Question: Here is the problematic SQL query and the results that it yields:

What I need, however, is to have the data formatted in the following way:
'''
Emp No Sign In Sign out
022195 2013-01-29 09:18:00 2013-01-29 19:18:00
043770 2013-01-29 10:07:00 2013-01-29 17:07:00
'''
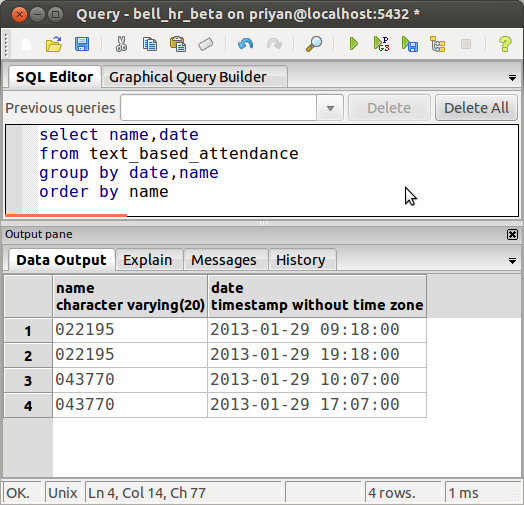
Answer: You can use the date() function to aggregate the day in MySQL. The trick is to use it in the group by clause.
'''
select name,
min(date) as Sign_In,
max(date) as Sign_Out,
from text_based_attendance
group by date(date), name
order by name
'''
This will give a result grouping the employees by their names and the dates that they worked on, showing only the sing in/out times.
Here is my SQLFiddle: <URL>
In Orace, you would do the same with the EXTRACT function:
'''
select name,
min(mdate) as Sign_In,
max(mdate) as Sign_Out
from text_based_attendance
group by EXTRACT(day from mdate),name
'''
<URL>
For Postgres, it's more or less the same as in Oracle.
<URL>